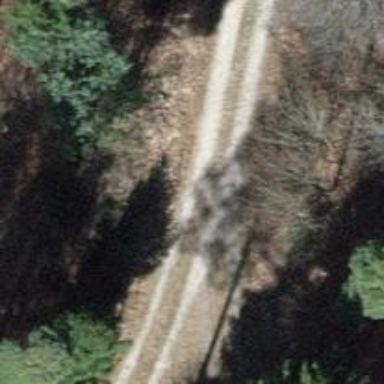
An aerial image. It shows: Track with grade 3 tracktype.